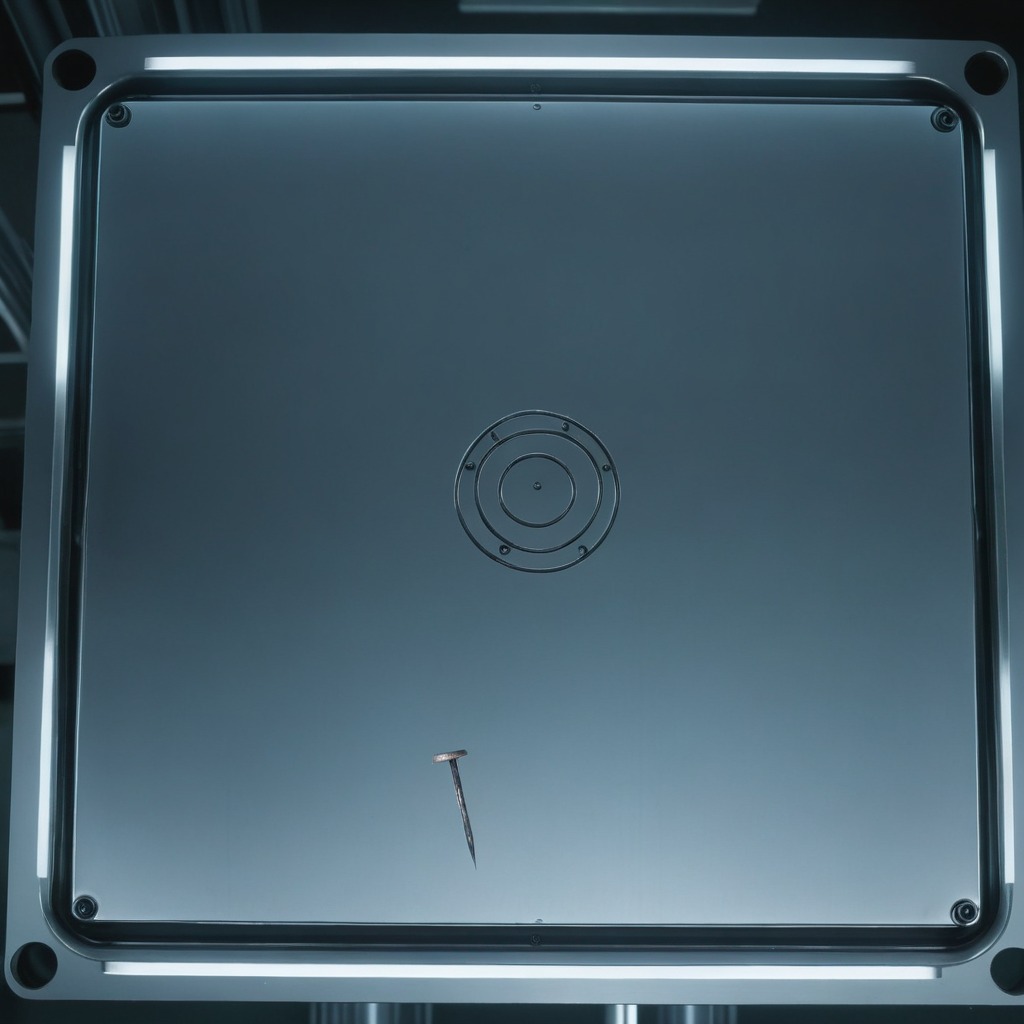
A metal nail lies on a metal table in a machine shop under fluorescent lights.